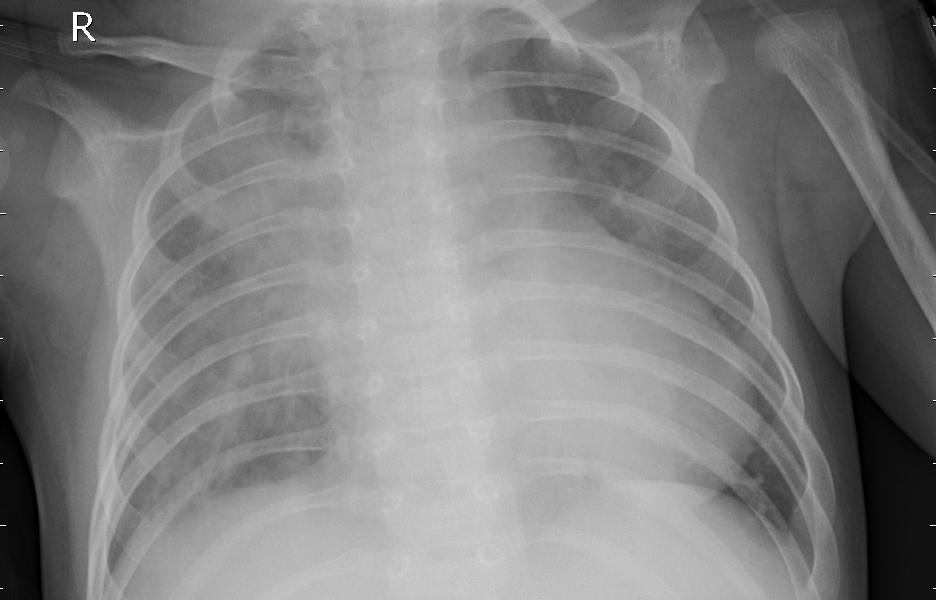
Diagnosis: PNEUMONIA